Field crop: maize
Growth stage: 1
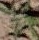
Species: atriplex